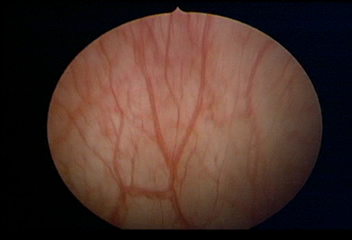
Modality: WLC
Class: Normal mucosa
Bladder cancer association: No